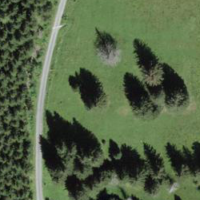
EUNIS habitat code: 43
Species observed at this site:
Acer pseudoplatanus
Petasites albus